Question: This problems is nagging me from last night ,I can't figure out its solution.

Well let me explain the structure of my project,In a single solution file I have three projects two are asp.net mvc 4 projects and one in C# Library,the problem started when I added new asp.net mvc 4 project.
I have tried several solutions ,but they didn't worked for me,
1. nuget restore (first I deleted the whole package folder then applied nuget restore).
2. Tried uninstalling asp.net web optimization package then webgrease and then installed them both.
3. Tried cleaning temp folder of asp.net.
4. Removed xmlns from web.config assemblyBinding tag
## Note:
- - <URL>-
## Update:
-
## Solution:
-
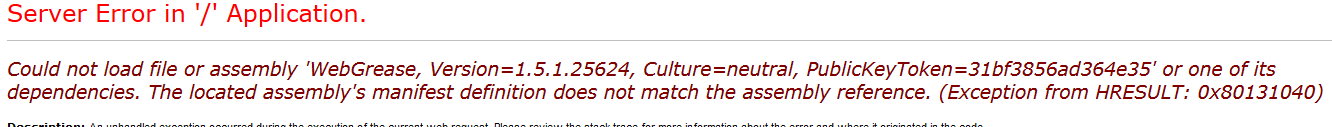
Answer: So I merged my both solutions,now both mvc4 projects along with a test case project and C# Class library project are in the same solution.
1. uninstall-Package Microsoft.AspNet.Web.Optimization
2. uninstall-Package webgrease
3. Install-Package Microsoft.AspNet.Web.Optimization -Version 1.1.0
## Note:
I was having WebGrease 1.5.2 and Microsoft.AspNet.Web.Optimization 1.1.3 in my project and I had to rollback to earlier version to make it work.